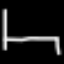
Label: bed